Interaction volume radius: 5 \u00c5
Interaction volume height: 10 \u00c5
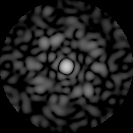
Disorder parameter: 0.8013